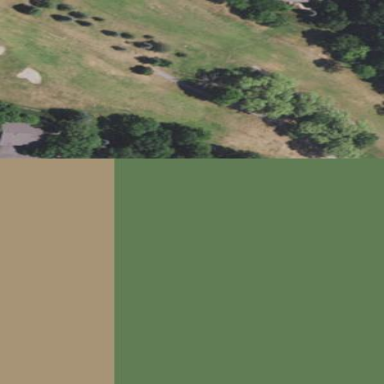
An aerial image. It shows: Grassy area designated as golf fairway.